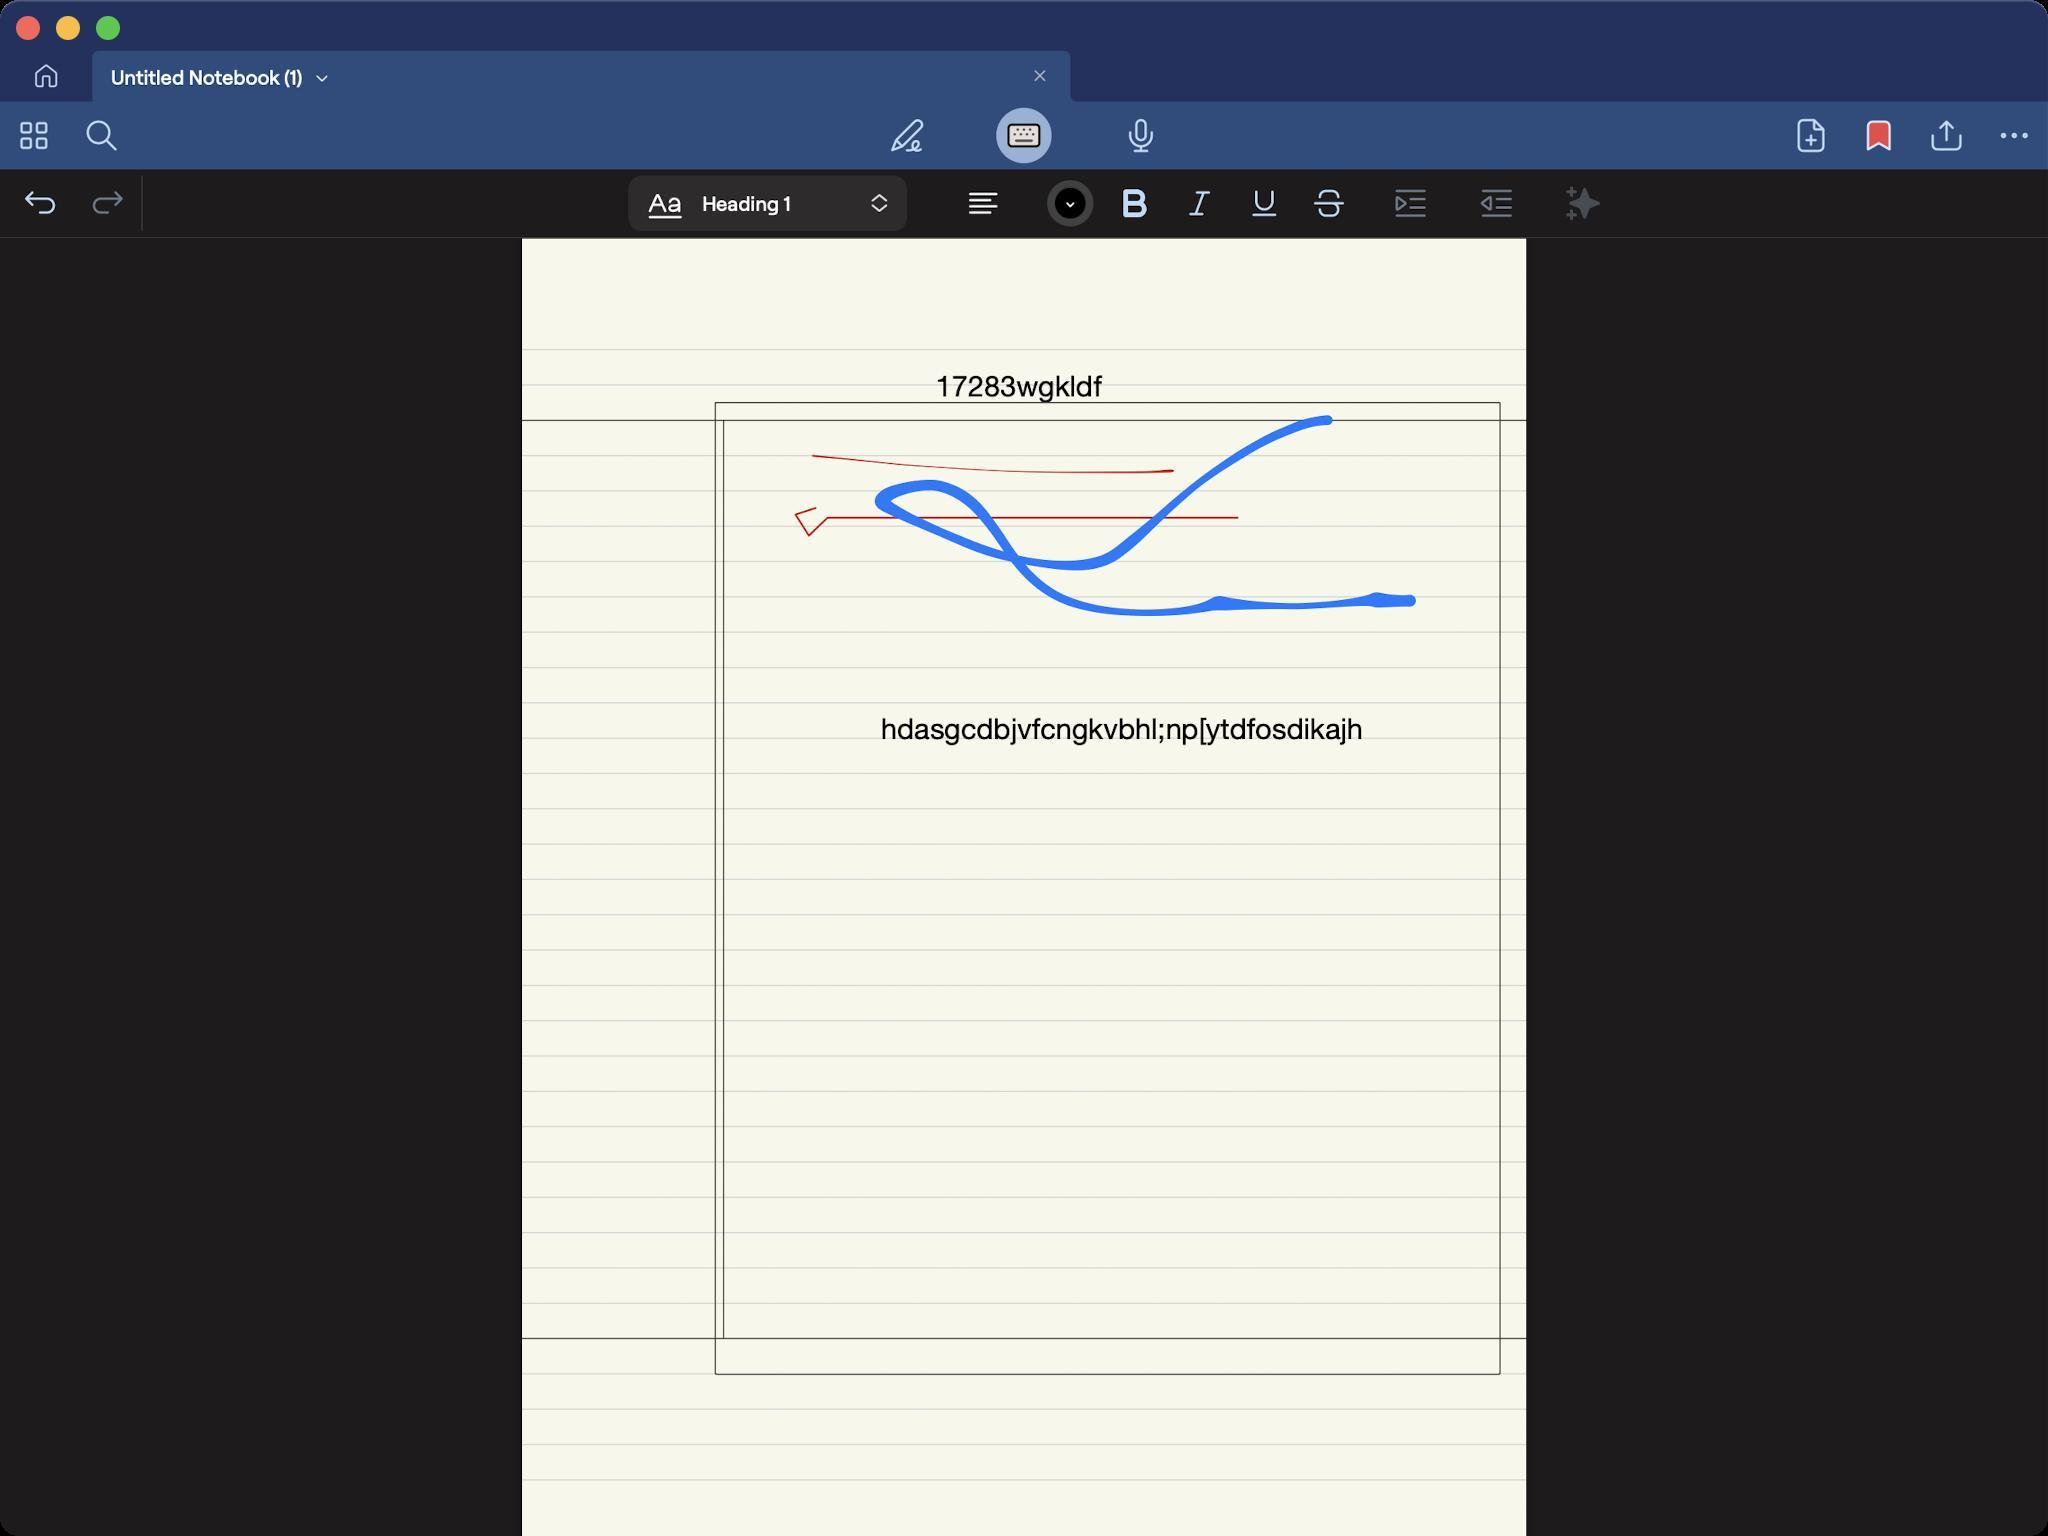
Accessibility tree:
{"name": "Untitled_Notebook_(1)", "role": "AXWindow", "description": null, "role_description": "standard window", "value": null, "position": "352.00;95.00", "size": "1024;768", "children": [{"name": null, "role": "AXGroup", "description": null, "role_description": "group", "value": null, "position": "0.00;0.00", "size": "1024;768", "children": [{"name": null, "role": "AXGroup", "description": null, "role_description": "group", "value": null, "position": "0.00;0.00", "size": "1024;28", "children": []}, {"name": null, "role": "AXGroup", "description": null, "role_description": "group", "value": null, "position": "0.00;0.00", "size": "1024;15", "children": []}, {"name": null, "role": "AXGroup", "description": null, "role_description": "group", "value": null, "position": "0.00;0.00", "size": "1024;768", "children": [{"name": null, "role": "AXGroup", "description": "", "role_description": "group", "value": null, "position": "0.00;0.00", "size": "1024;768", "children": []}, {"name": null, "role": "AXGroup", "description": null, "role_description": "group", "value": null, "position": "0.00;84.70", "size": "1024;34", "children": [{"name": null, "role": "AXGroup", "description": null, "role_description": "group", "value": "undoRedoStackView", "position": "0.00;84.70", "size": "74;34", "children": [{"name": null, "role": "AXButton", "description": "tool undo", "role_description": "button", "value": null, "position": "3.08;84.70", "size": "34;34", "children": []}, {"name": null, "role": "AXButton", "description": "tool redo", "role_description": "button", "value": null, "position": "36.96;84.70", "size": "34;34", "children": []}]}, {"name": null, "role": "AXGroup", "description": null, "role_description": "group", "value": "optionsStackView", "position": "304.92;84.70", "size": "245;34", "children": [{"name": null, "role": "AXGroup", "description": null, "role_description": "group", "value": "fullPageTypingStackView", "position": "304.92;84.70", "size": "245;34", "children": [{"name": null, "role": "AXButton", "description": null, "role_description": "button", "value": null, "position": "304.92;84.70", "size": "158;34", "children": []}, {"name": null, "role": "AXStaticText", "description": "Heading 1", "role_description": "text", "value": null, "position": "351.12;89.32", "size": "81;25", "children": []}, {"name": null, "role": "AXButton", "description": "text.align", "role_description": "button", "value": null, "position": "478.17;87.78", "size": "28;28", "children": []}, {"name": null, "role": "AXButton", "description": "Color picker 2", "role_description": "button", "value": "Red 0% Green 0% Blue 0%", "position": "520.52;84.70", "size": "29;34", "children": []}]}]}, {"name": null, "role": "AXGroup", "description": null, "role_description": "group", "value": "macFullPageTypingStylingStackView", "position": "549.78;84.70", "size": "129;34", "children": [{"name": null, "role": "AXButton", "description": "text", "role_description": "button", "value": null, "position": "552.86;84.70", "size": "29;34", "children": []}, {"name": null, "role": "AXButton", "description": "text", "role_description": "button", "value": null, "position": "585.20;84.70", "size": "29;34", "children": []}, {"name": null, "role": "AXButton", "description": "text", "role_description": "button", "value": null, "position": "617.54;84.70", "size": "29;34", "children": []}, {"name": null, "role": "AXButton", "description": "text", "role_description": "button", "value": null, "position": "649.88;84.70", "size": "29;34", "children": []}]}, {"name": null, "role": "AXGroup", "description": null, "role_description": "group", "value": "macFullPageTypingIndentationStackView", "position": "679.14;84.70", "size": "86;34", "children": [{"name": null, "role": "AXButton", "description": "Indent", "role_description": "button", "value": null, "position": "688.38;84.70", "size": "34;34", "children": []}, {"name": null, "role": "AXButton", "description": "Outdent", "role_description": "button", "value": null, "position": "731.50;84.70", "size": "34;34", "children": []}]}, {"name": null, "role": "AXButton", "description": "AI Typing", "role_description": "button", "value": null, "position": "774.62;84.70", "size": "34;34", "children": []}]}]}]}, {"name": null, "role": "AXButton", "description": null, "role_description": "close button", "value": null, "position": "7.00;6.00", "size": "14;16", "children": []}, {"name": null, "role": "AXButton", "description": null, "role_description": "full screen button", "value": null, "position": "47.00;6.00", "size": "14;16", "children": [{"name": null, "role": "AXGroup", "description": null, "role_description": "group", "value": null, "position": "47.00;6.00", "size": "14;16", "children": [{"name": null, "role": "AXGroup", "description": null, "role_description": "group", "value": null, "position": "47.00;6.00", "size": "14;16", "children": []}]}]}, {"name": null, "role": "AXButton", "description": null, "role_description": "minimize button", "value": null, "position": "27.00;6.00", "size": "14;16", "children": []}]}